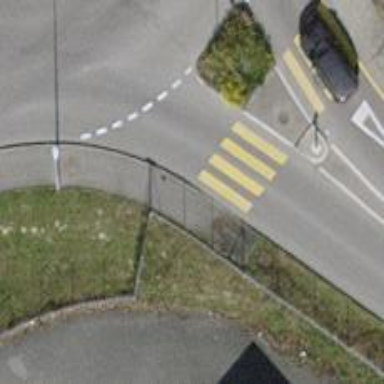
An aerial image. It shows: Kerb serving as barrier.